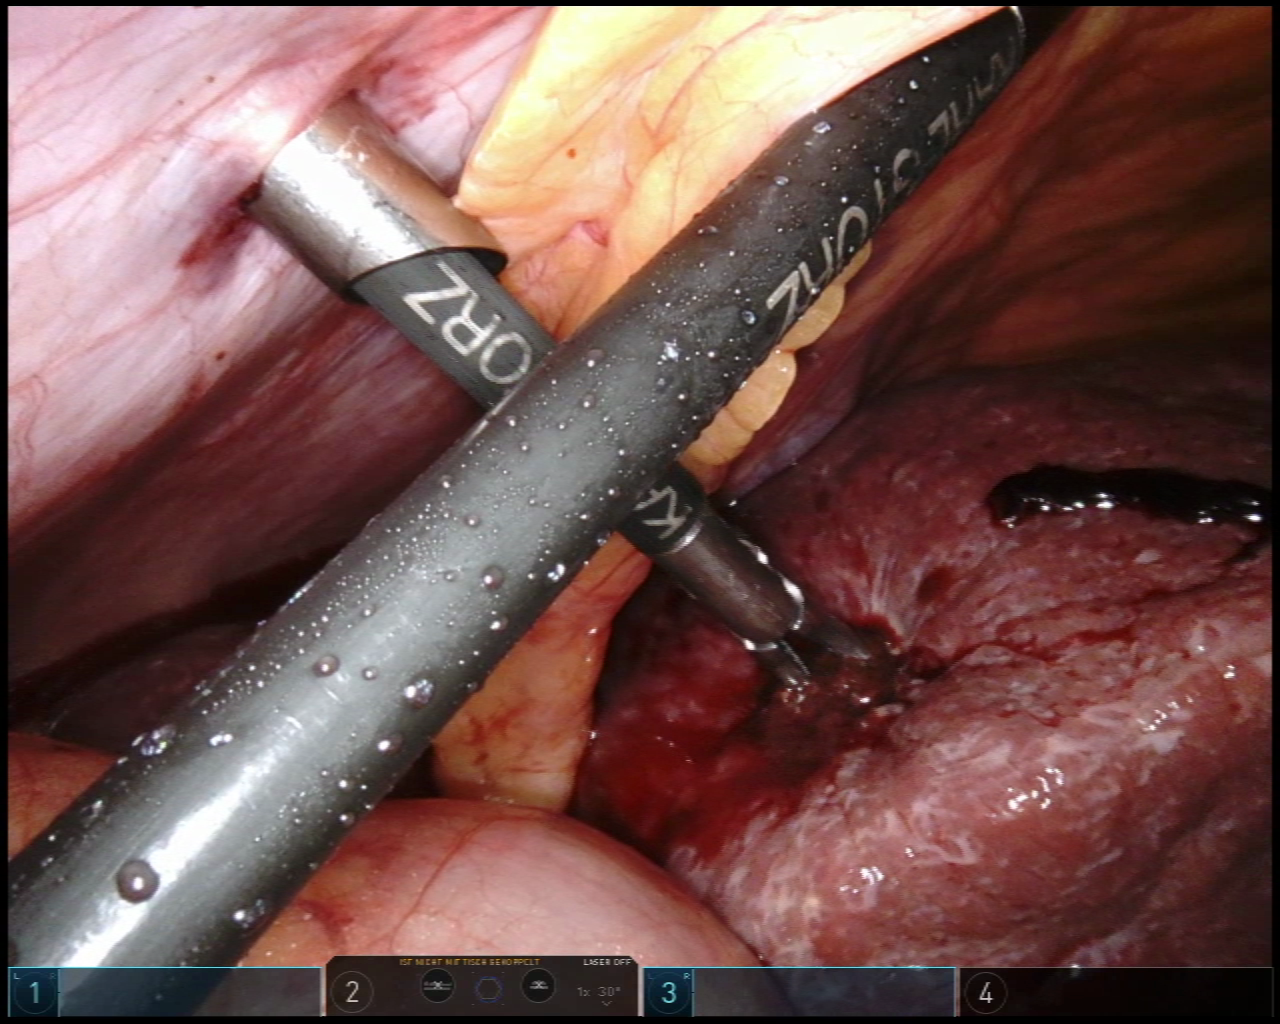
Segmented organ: liver
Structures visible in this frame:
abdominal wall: yes
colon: yes
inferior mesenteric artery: no
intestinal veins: no
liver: yes
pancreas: no
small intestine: no
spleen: no
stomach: no
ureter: no
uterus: no
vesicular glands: no